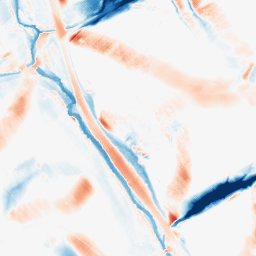
Category: morphological
Decomposition family: morphological_diamond
Decomposition parameters: operation: average
radius: 20
Upsampling method: sinc_hamming
Upsampling parameters: scale: 4
kernel_size: 16
Upsampling scale: 4